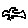
Label: bird